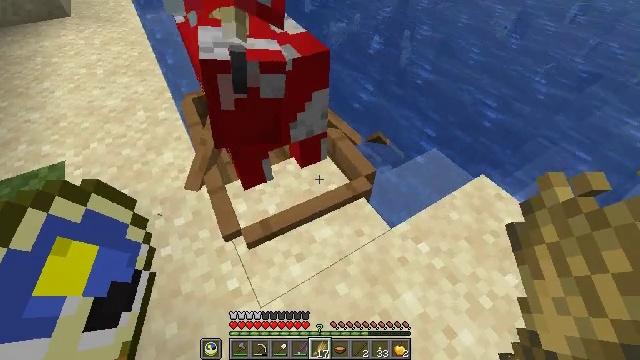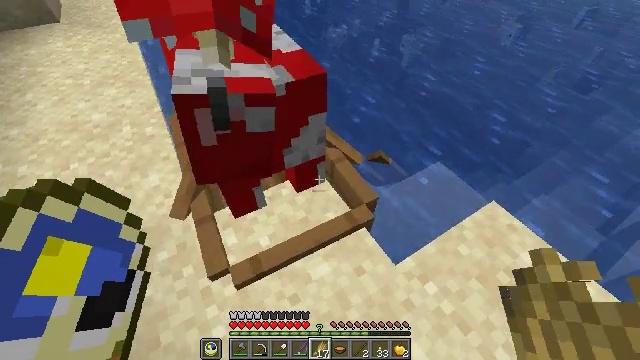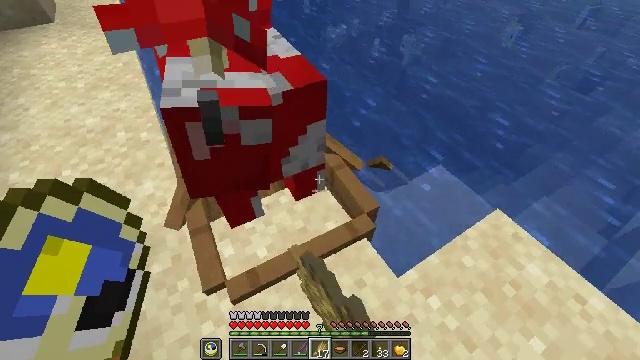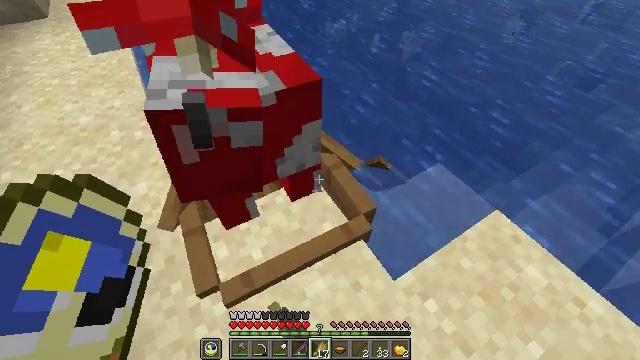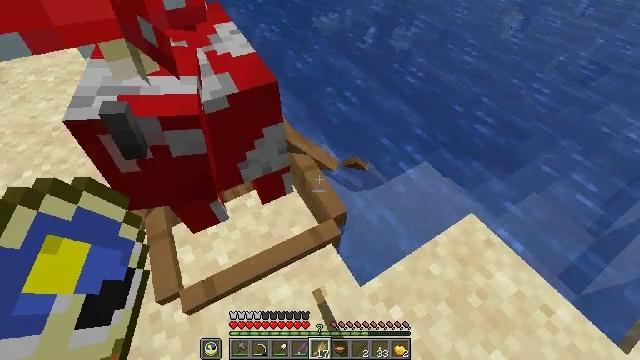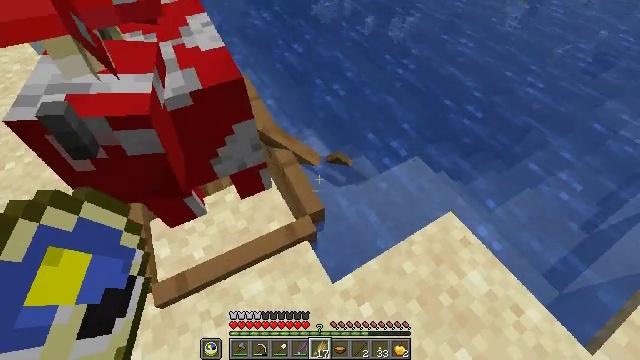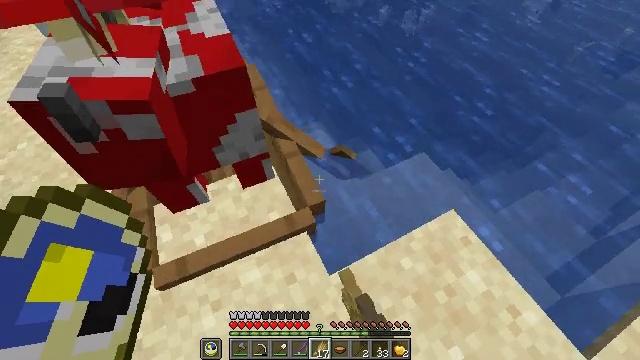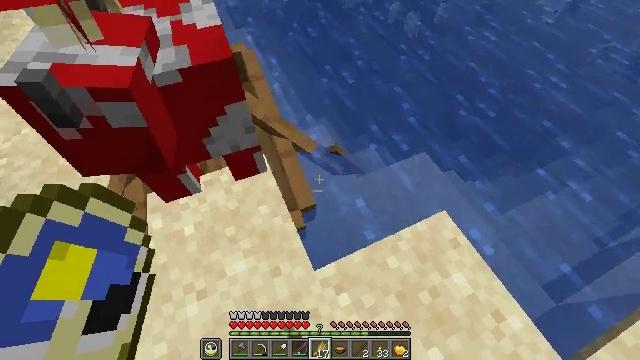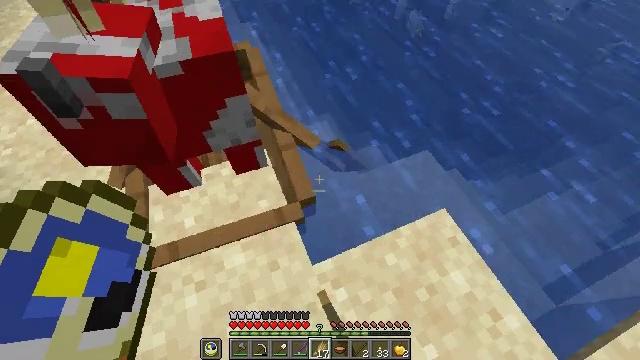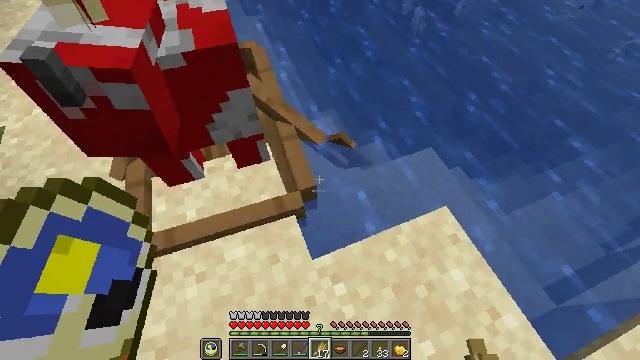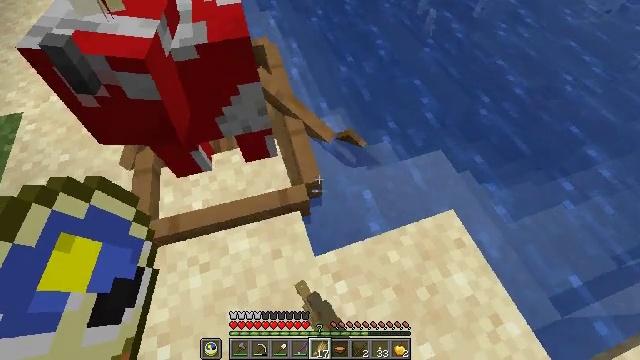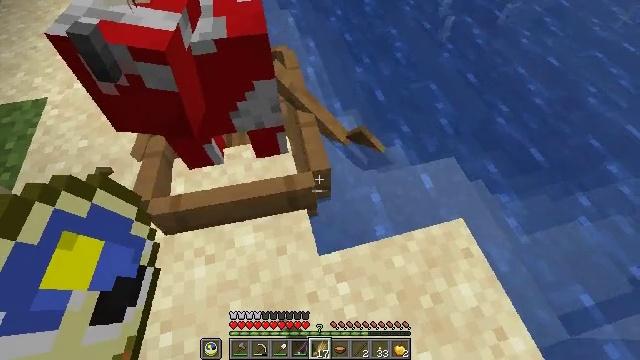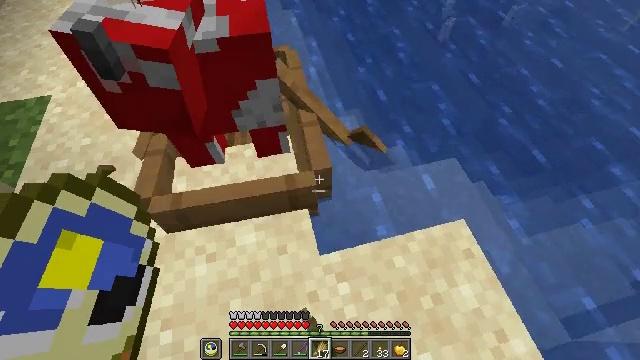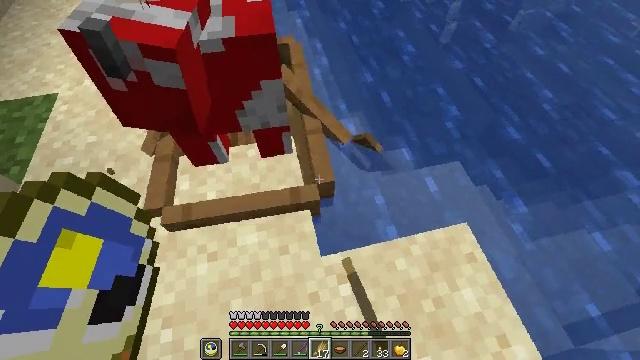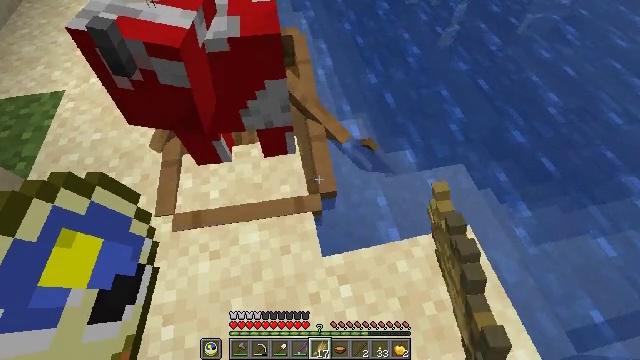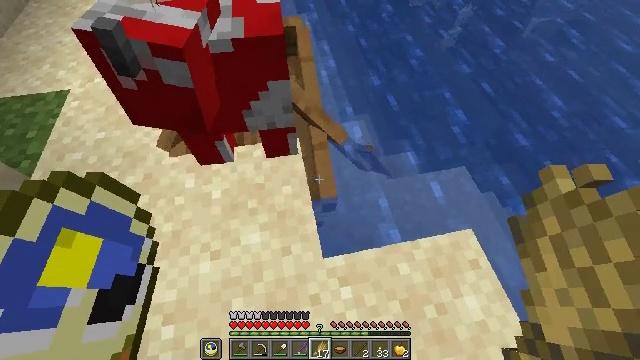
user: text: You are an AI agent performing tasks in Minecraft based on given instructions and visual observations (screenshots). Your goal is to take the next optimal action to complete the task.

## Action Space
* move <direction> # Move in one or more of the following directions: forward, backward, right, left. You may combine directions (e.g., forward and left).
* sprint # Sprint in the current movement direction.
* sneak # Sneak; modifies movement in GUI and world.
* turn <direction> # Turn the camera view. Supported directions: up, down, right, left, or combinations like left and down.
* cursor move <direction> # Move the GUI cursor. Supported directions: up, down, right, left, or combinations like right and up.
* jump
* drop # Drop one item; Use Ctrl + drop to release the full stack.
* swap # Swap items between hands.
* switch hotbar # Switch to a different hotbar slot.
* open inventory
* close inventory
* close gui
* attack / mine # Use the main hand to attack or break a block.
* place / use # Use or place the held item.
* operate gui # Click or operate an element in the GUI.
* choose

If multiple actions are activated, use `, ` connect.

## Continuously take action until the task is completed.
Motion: motion action
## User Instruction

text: Break the oak door to remove it.
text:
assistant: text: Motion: move forward, attack / mine
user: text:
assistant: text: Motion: attack / mine
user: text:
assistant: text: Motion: move right, attack / mine
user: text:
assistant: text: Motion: move right, turn down
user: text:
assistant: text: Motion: move right, turn down, attack / mine
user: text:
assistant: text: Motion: turn left and down, attack / mine
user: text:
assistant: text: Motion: turn left, attack / mine
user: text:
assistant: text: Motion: turn left
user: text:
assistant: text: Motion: turn left, attack / mine
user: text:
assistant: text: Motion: turn left, attack / mine
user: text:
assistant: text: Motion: turn left, attack / mine
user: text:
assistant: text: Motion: no_op
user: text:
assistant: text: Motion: turn left
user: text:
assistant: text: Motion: turn left
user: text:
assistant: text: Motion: no_op
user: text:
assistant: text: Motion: no_op
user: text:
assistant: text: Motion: no_op
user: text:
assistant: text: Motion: no_op
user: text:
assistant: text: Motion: no_op
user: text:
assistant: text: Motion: no_op
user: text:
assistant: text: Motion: turn left, attack / mine
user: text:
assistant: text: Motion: turn left, attack / mine
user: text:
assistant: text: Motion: attack / mine
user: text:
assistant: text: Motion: no_op
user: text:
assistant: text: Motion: no_op
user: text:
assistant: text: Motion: attack / mine
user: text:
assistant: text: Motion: turn up, attack / mine
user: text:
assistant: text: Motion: turn left and up, attack / mine
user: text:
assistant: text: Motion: attack / mine
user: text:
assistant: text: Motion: attack / mine